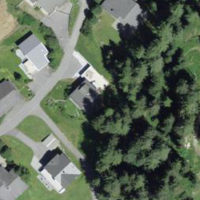
EUNIS habitat code: 26
Species observed at this site:
Echium vulgare